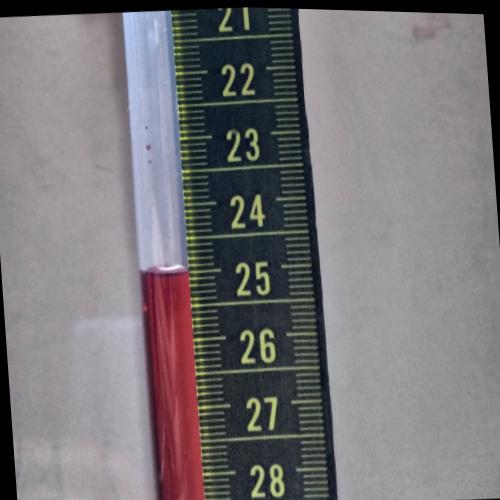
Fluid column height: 25.0 cm